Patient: sex F, age 57
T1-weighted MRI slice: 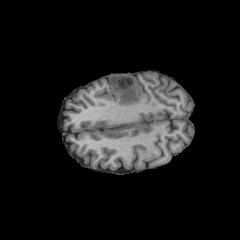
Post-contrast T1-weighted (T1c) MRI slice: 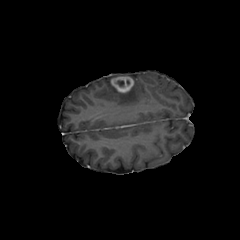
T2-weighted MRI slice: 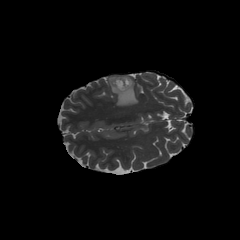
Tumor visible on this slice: yes
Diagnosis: Glioblastoma, IDH-wildtype
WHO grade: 4